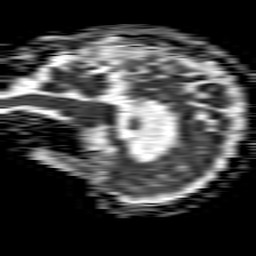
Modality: ADC
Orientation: sagittal
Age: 76
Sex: female
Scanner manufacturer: philips
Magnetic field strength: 1.5 T
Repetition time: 4.6 s
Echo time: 0.08517 s